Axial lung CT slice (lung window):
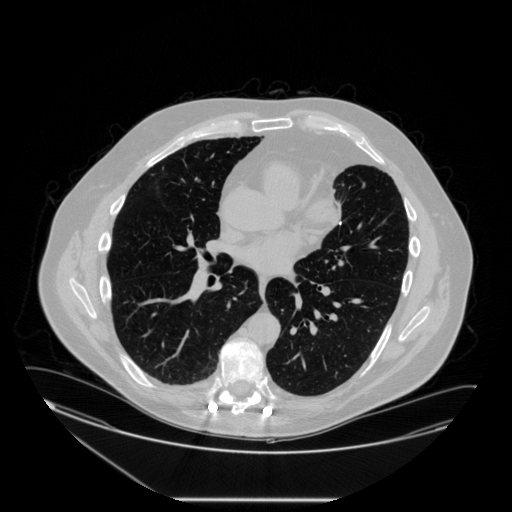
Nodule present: no